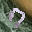
Label: 7